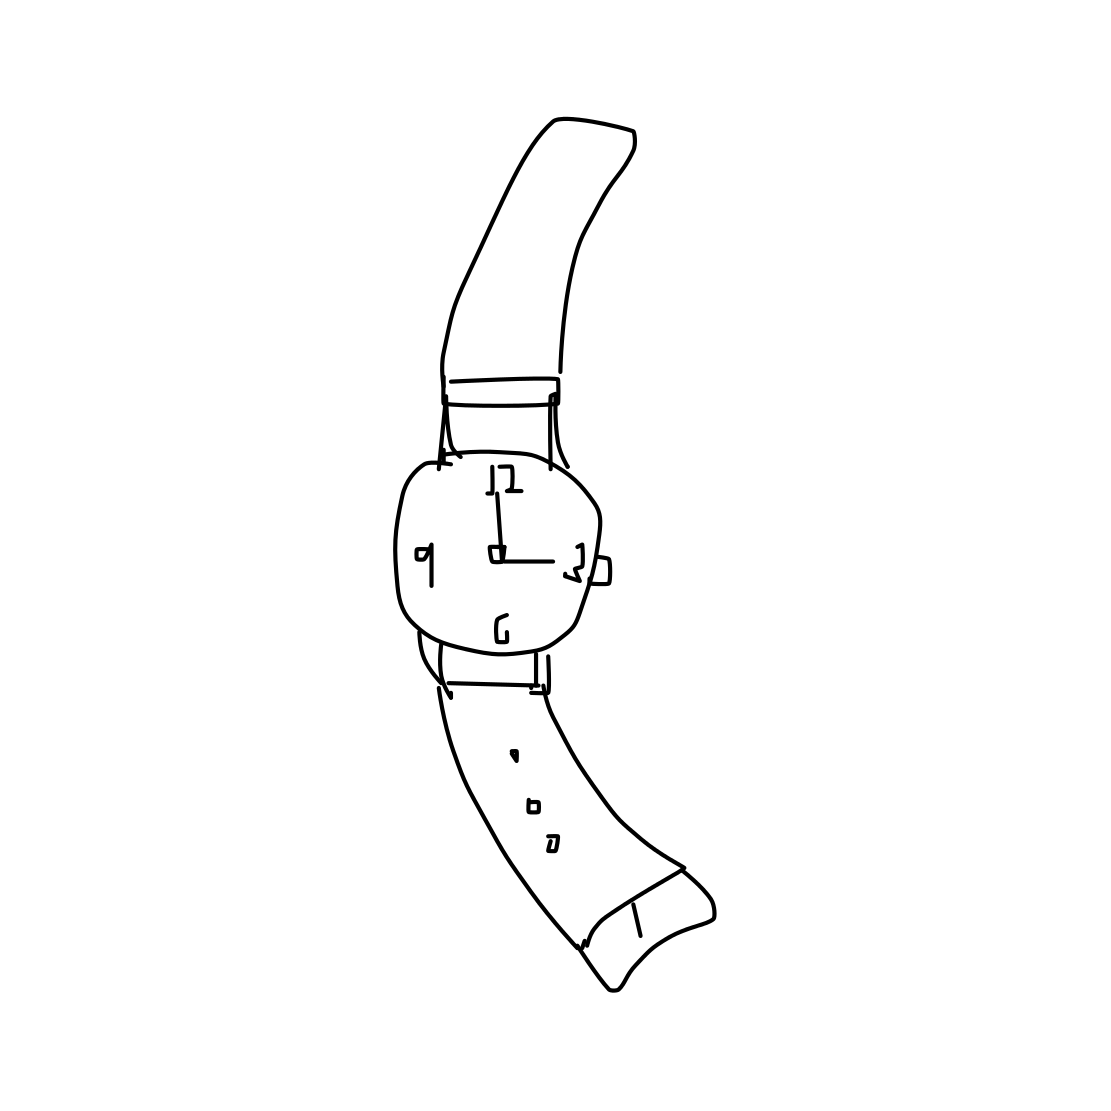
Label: wrist-watch